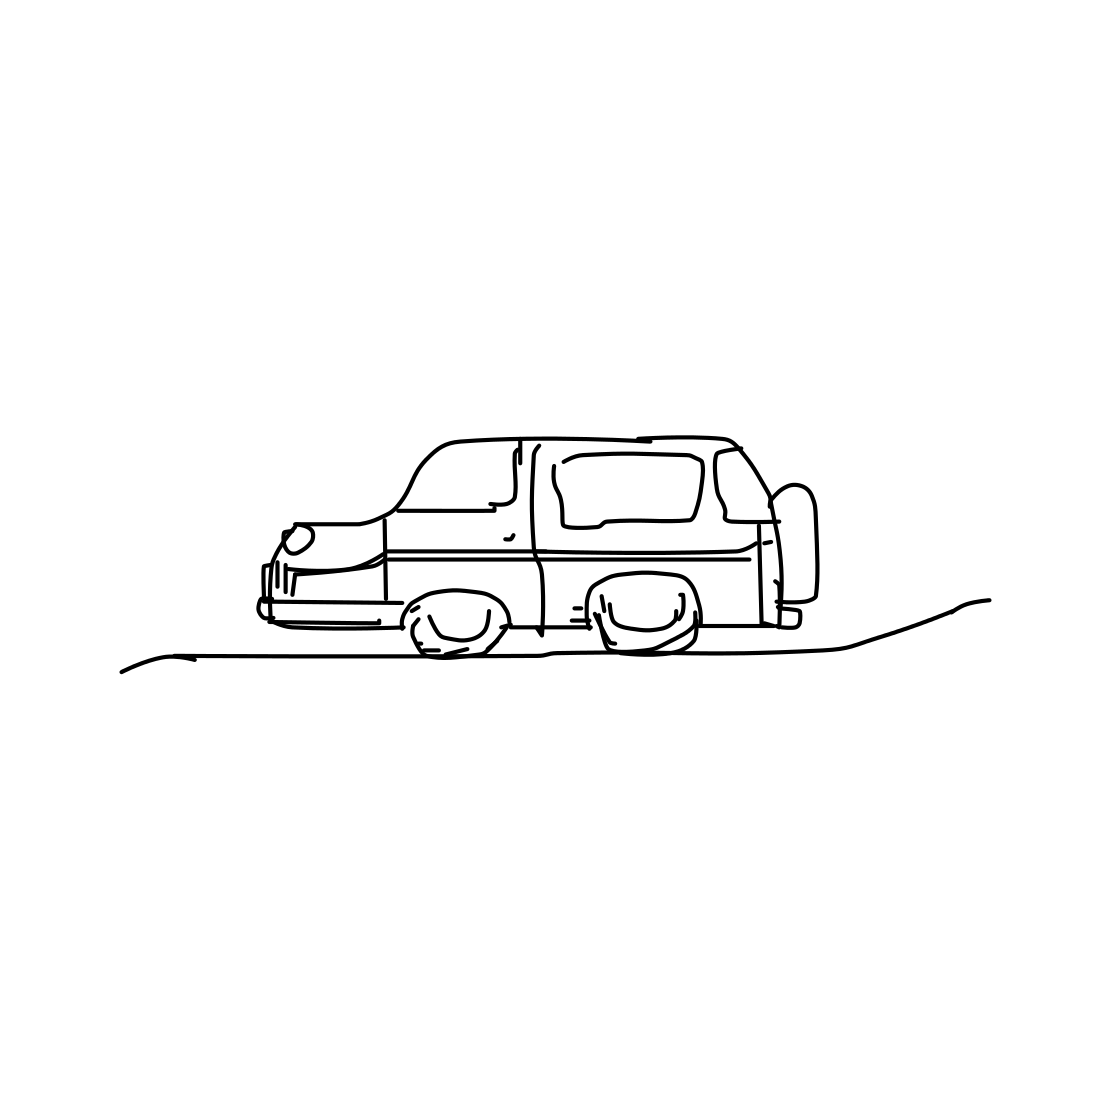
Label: suv